Question: I'm newbie to codeigniter.I want to display the error message next to the text box.My view file 'create.php' contains the following code.
'''
<?php
echo validation_errors(); //validation
echo form_open('news/create'); //create a form
?>
<div class="boxes">
<div class="common">
<div class="lables">
<label for="name">Name</label>
</div>
<div class="text_boxes">
<input type="text" name="uname" /><div id="infoMessage"><?php echo $message;?></br>
</div>
</div>'
'''
And below is my controller model:
'''
public function create()
{
$this->load->helper('form');
$this->load->library('form_validation');
$data['title'] = 'Insert Items';
$this->form_validation->set_rules('uname','required|min_length[6]|max_length[15]');
$this->data['message'] = enter your name;
$this->form_validation->set_rules('uaddress','enter your address','required');
$this->form_validation->set_rules('email','Enter emailid','required');
$this->form_validation->set_rules('mobile','Enter mobile number','required');
if ($this->form_validation->run() === FALSE)
{
$this->load->view('templates/header', $data);
$this->load->view('news/create');
$this->load->view('templates/footer');
}
else
{
$this->news_model->set_news();
$this->load->view('news/success');
}
/** View Details **/
$data['user_data'] = $this->news_model->get_details();
$data['title'] = 'Database Details';
$this->load->view('templates/header'); //used to call the view file(header) which is in templates/header
$this->load->view('news/index', $data); //used to call the view file(index) ie:news/index
$this->load->view('templates/footer'); //used to call the view file(footer) ie:templates/header
/** END **/
}
'''
But I know '#infoMessage' will always show after the 'username field' . But I really don't know how to display the error message in custom place.
Kindly help me to solve this!!
Edit: After i add
'''
<input type="text" name="uname" value="<?php echo set_value('uname'); ?>" />
<div id="infoMessage"><?php echo form_error('uname'); ?></div></br>
'''
this code show like the below image:

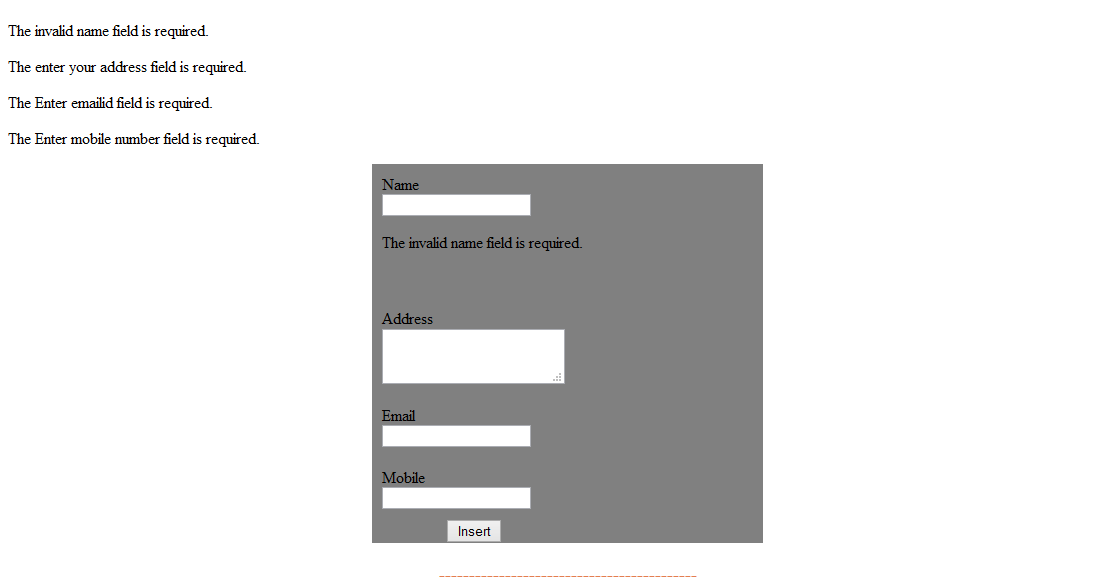
Answer: If you read the <URL> you could find the answer.
Replace your line with this
'''
<input type="text" name="uname" value="<?php echo set_value('uname'); ?>" /><div id="infoMessage"><?php echo form_error('uname'); ?></div></br>
'''